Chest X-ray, AP view. Patient: 28 years old, sex M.
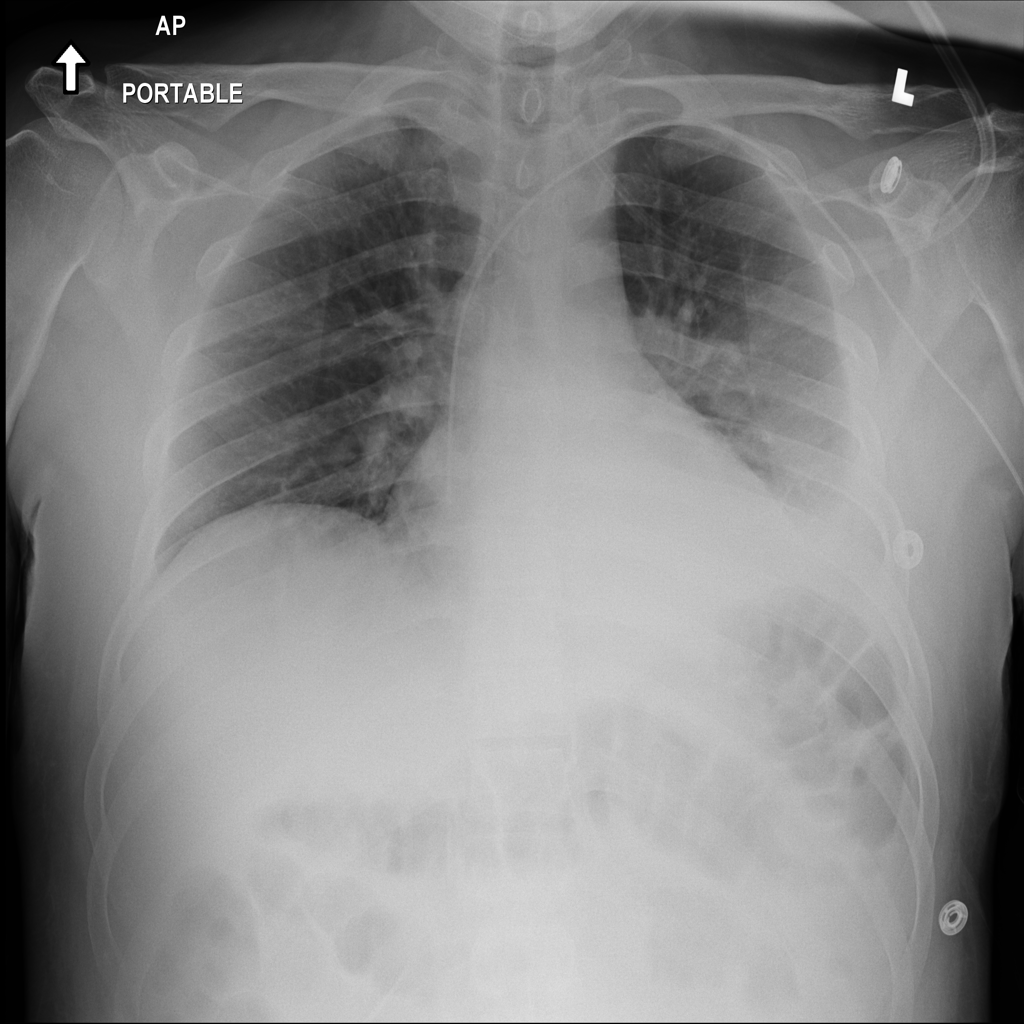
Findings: No Finding